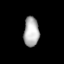
Tissue: lung
Cell type: Endothelial cells
Senescence score: 0.5651
Nuclear area (px): 445
Mean DAPI intensity: 176.494